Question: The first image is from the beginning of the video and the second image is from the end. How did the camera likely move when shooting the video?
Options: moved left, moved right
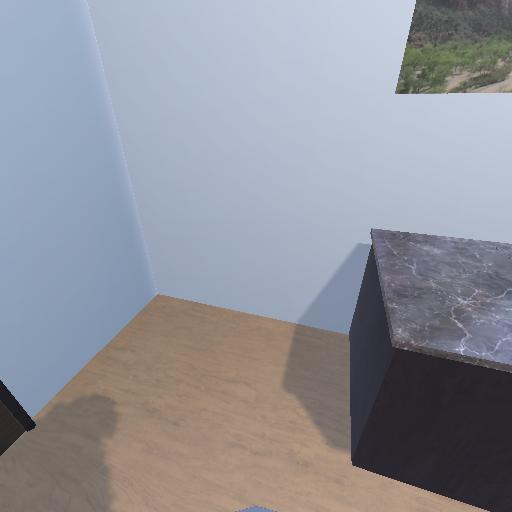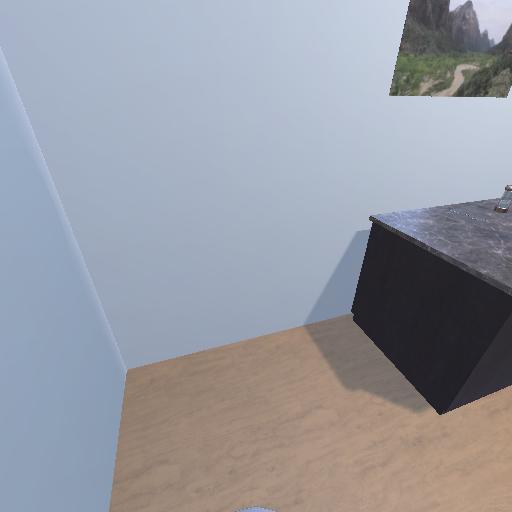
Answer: moved left